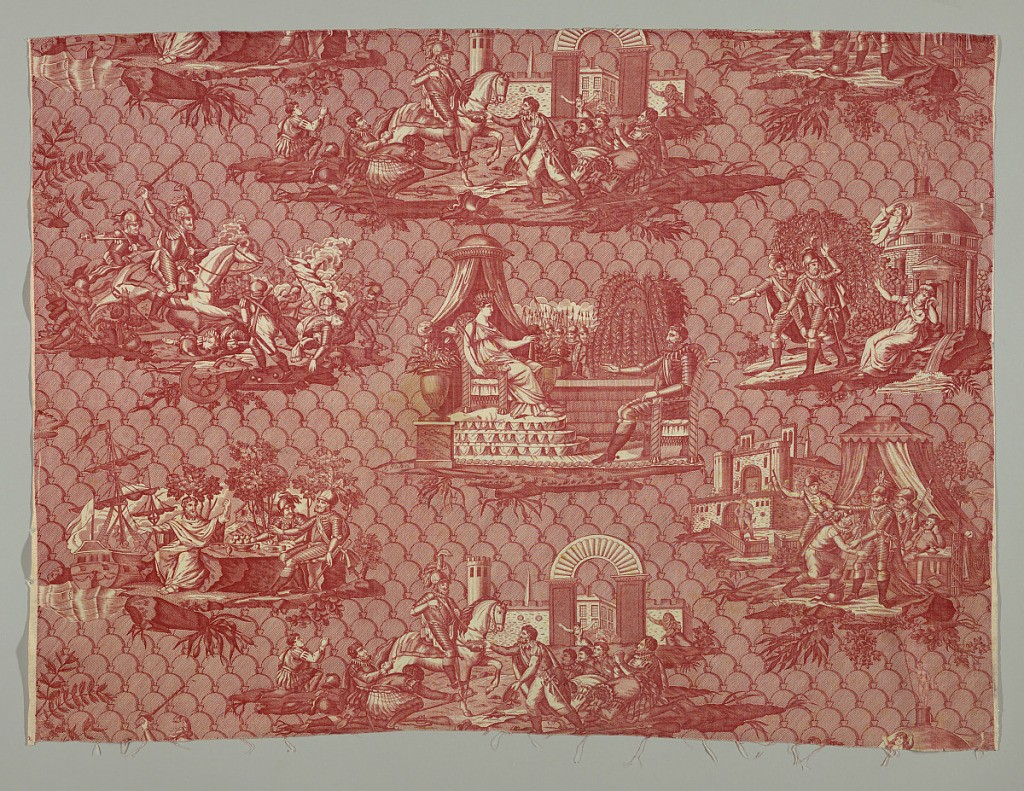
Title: Scenes and figures in the career of Henri IV
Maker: F. Pieters
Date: ca. 1825
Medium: cotton Technique: printed on plain weave
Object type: Textile
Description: Red print on a white ground. Background solidly covered with dome-like motif with diagonal line of hatching. Design includes six vignettes: 1) combat between warriors and horsemen; 2) conference between queen and knight; 3) parting from companion or wife; 4) conference near ship and sea; 5) triumphal entry into city; 6) group of men in tent in front of a castle.